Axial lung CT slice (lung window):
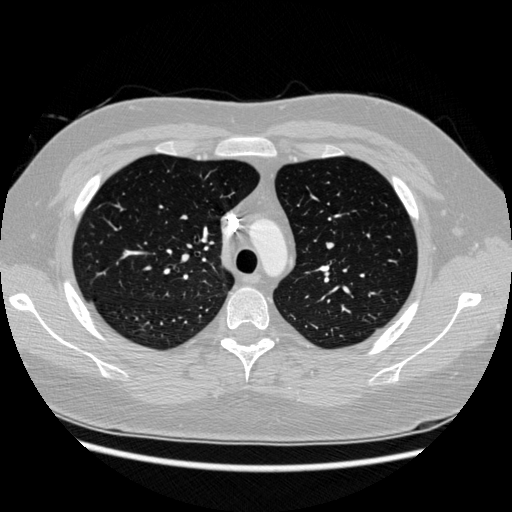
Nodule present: no